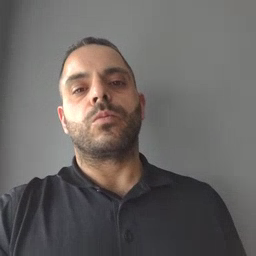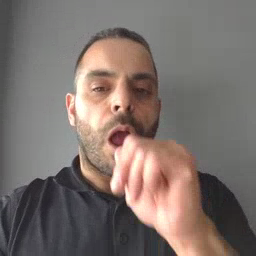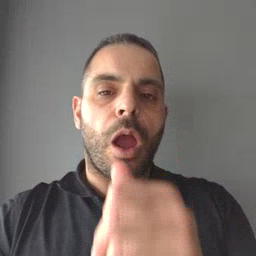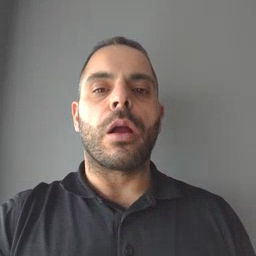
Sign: nuts